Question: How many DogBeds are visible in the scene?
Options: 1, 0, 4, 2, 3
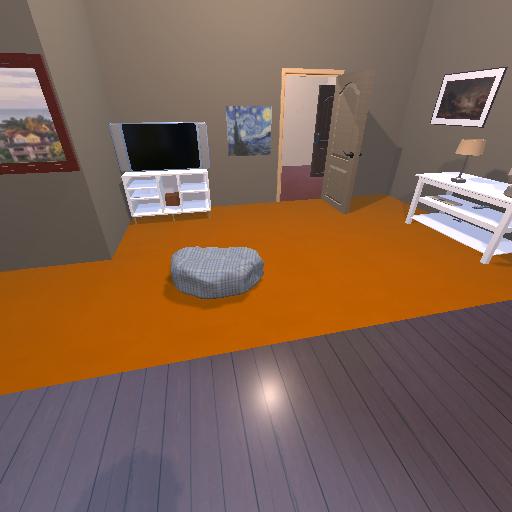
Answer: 1